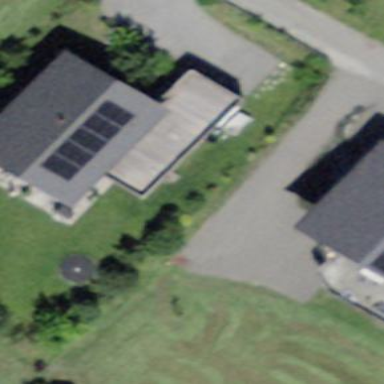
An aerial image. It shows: Simple house.